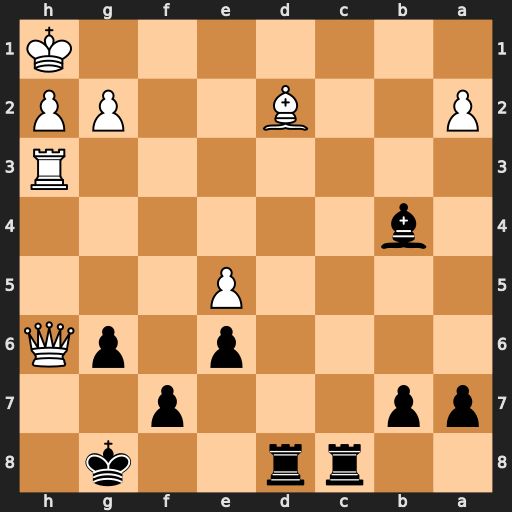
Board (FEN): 2rr2k1/pp3p2/4p1pQ/4P3/1b6/7R/P2B2PP/7K
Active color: b
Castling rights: -
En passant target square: -
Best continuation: Rc1+ Bxc1 Rd1#